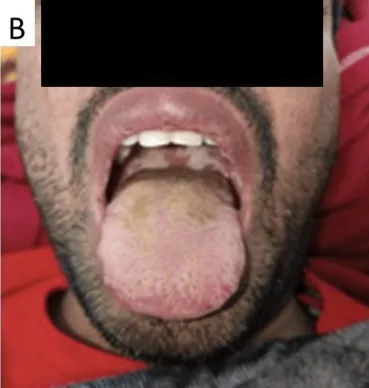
Oro-pharyngeal candidiasis. Case 1 has multiple creamy white lesions over the posterior pharynx (A, B).
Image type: medical_photograph (oral_photograph)